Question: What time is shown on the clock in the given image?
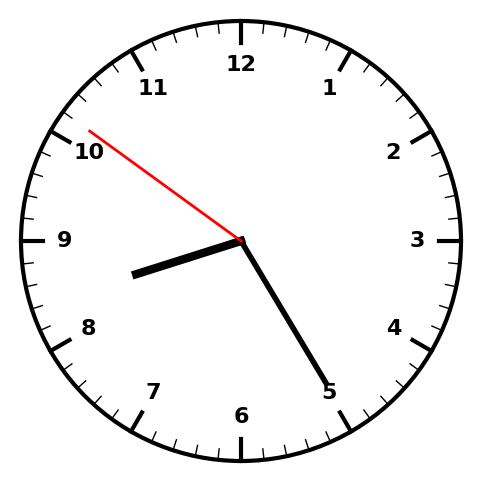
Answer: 08:24:51